Interaction volume radius: 5 \u00c5
Interaction volume height: 20 \u00c5
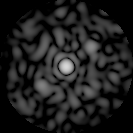
Disorder parameter: 0.744